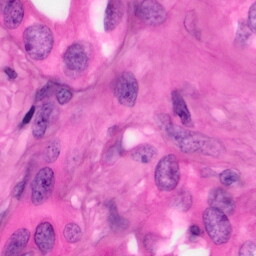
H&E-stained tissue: Pancreatic